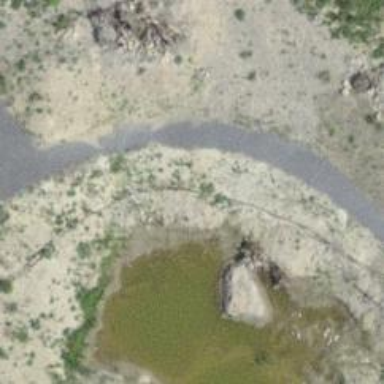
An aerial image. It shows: Brown bench in the vicinity.